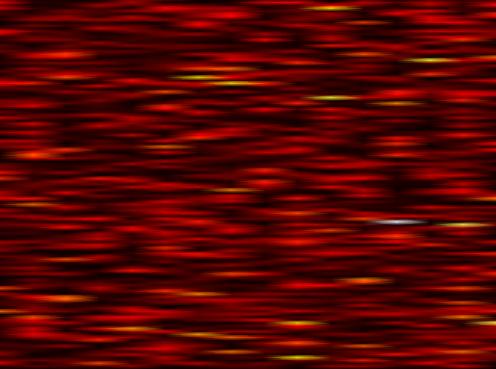
Label: UFMC